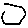
Label: hexagon